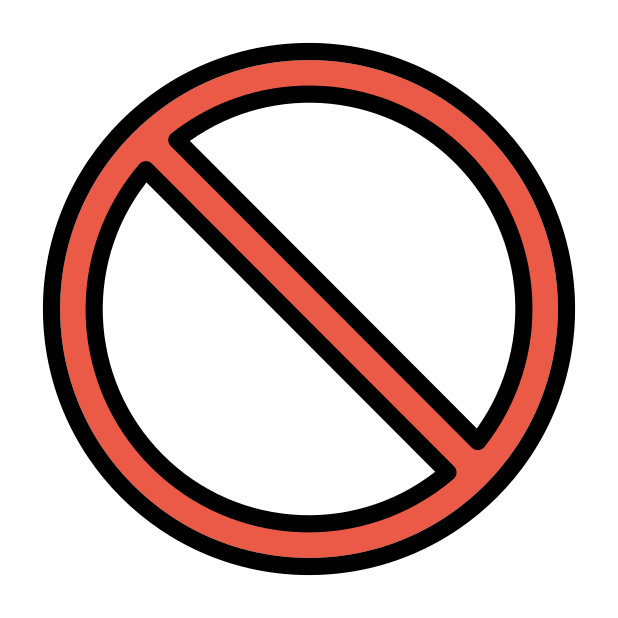
Emoji: 🚫
Name: no entry sign
Unicode: 0x1f6ab